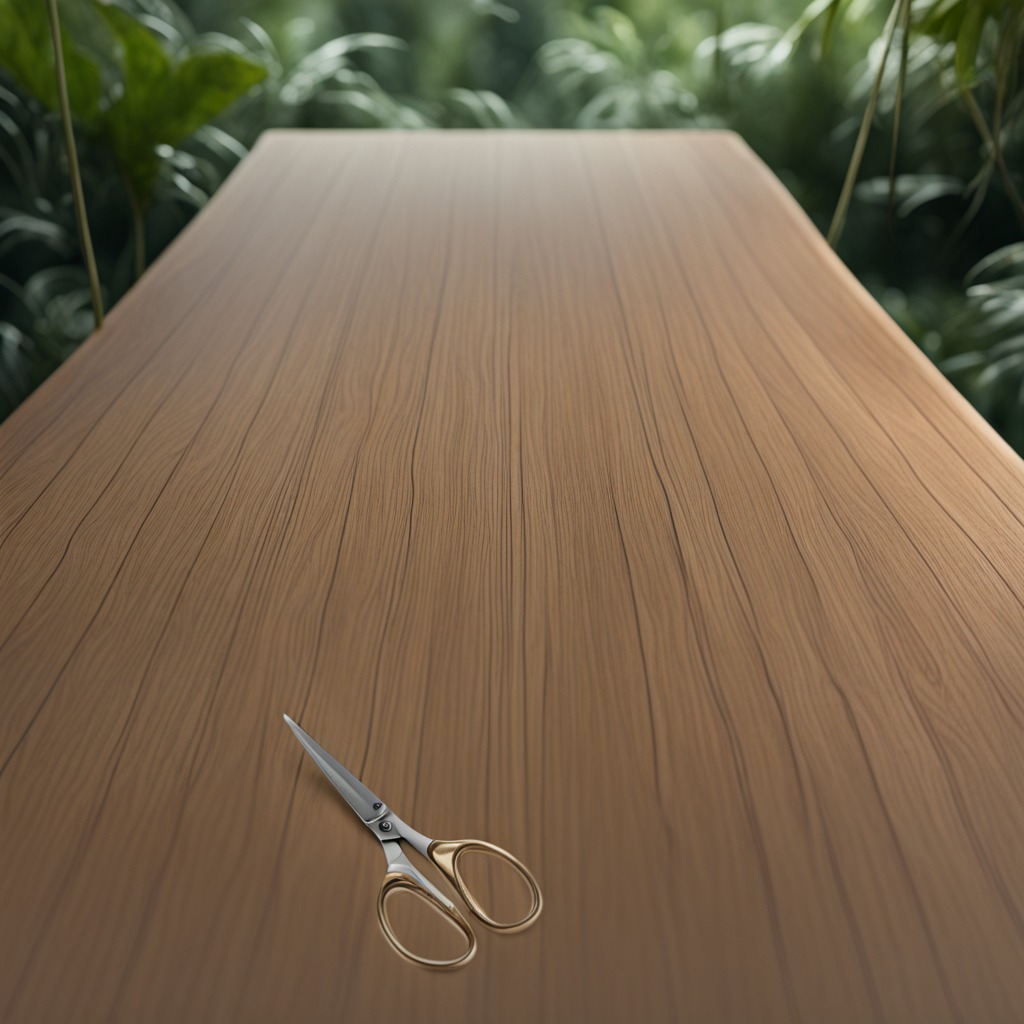
A scissor is lying on the wooden table.